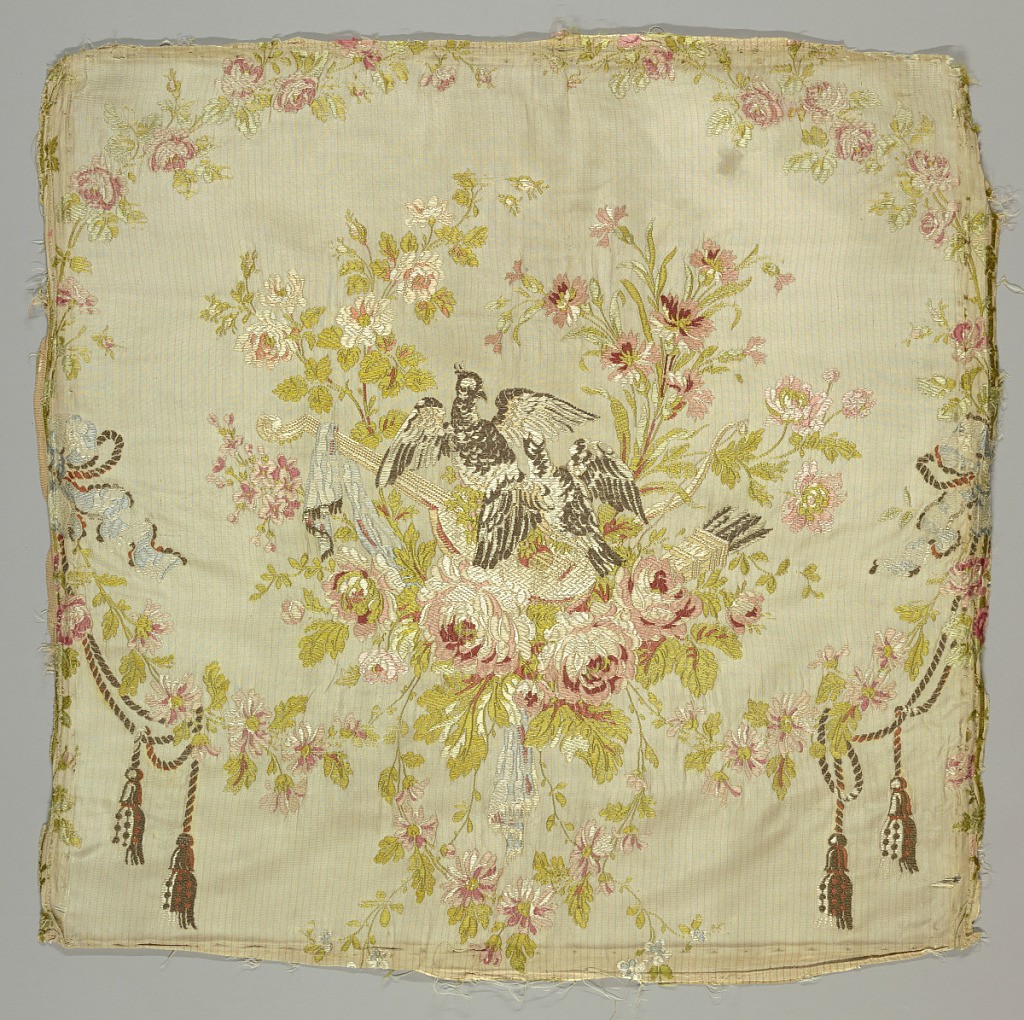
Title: Textile
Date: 1750–1850
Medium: silk, metallic thread Technique: plain weave with discontinuous supplementary weft
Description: Square fragment of a brocaded silk with a U-shaped floral garland of roses and carnations; heavy rose blossoms are at the bottom of the wreath. Inside are two birds resting on a stringed musical instrument and a bow and a quiver filled with arrows rests nearby. Garland is surrounded by a more delicate ring of flowers that is entwined with a tasseled cord in the lower corners. Ground is cream-colored with a fine red stripe. In the style of Philippe de la Salle.